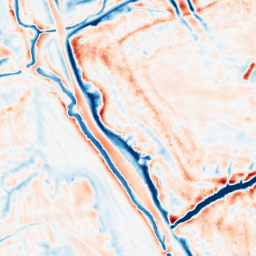
Category: edge_preserving
Decomposition family: bilateral
Decomposition parameters: d: 21
sigma_color: 150
sigma_space: 75
Upsampling method: bilinear
Upsampling parameters: scale: 2
Upsampling scale: 2